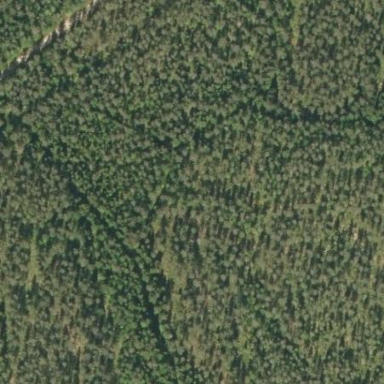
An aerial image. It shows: Woodland with needle-leaved trees.